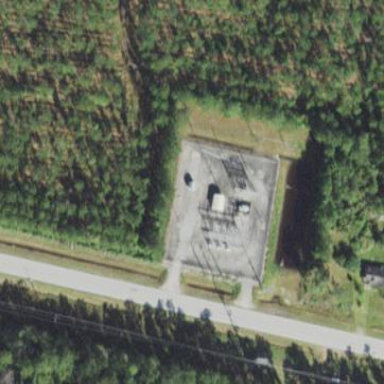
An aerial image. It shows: Distribution level power substation surrounded by fence.